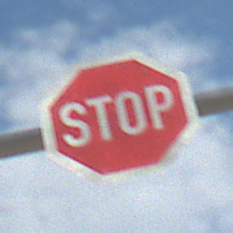
Verkehrszeichen: Stop
Umgebung: Outdoor, Nature
Tageszeit: MorningAfternoon
Wetter: PartlyCloudy
Licht: Natural
Jahreszeit: NotSpecified
Kontrast: HighContrast